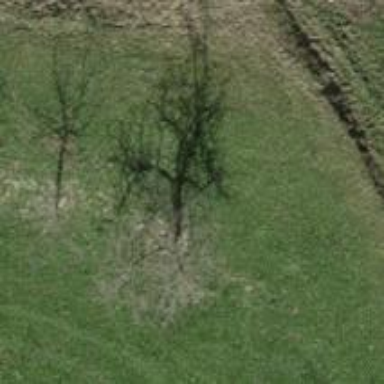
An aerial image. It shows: Beautiful tree in nature.